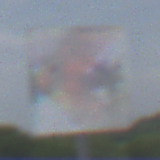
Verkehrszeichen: RichtungstafelnInKurvenKleinRechts
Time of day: Midday
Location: Outdoor (RoadRail)
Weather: PartlyCloudy
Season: NotSpecified
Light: Natural